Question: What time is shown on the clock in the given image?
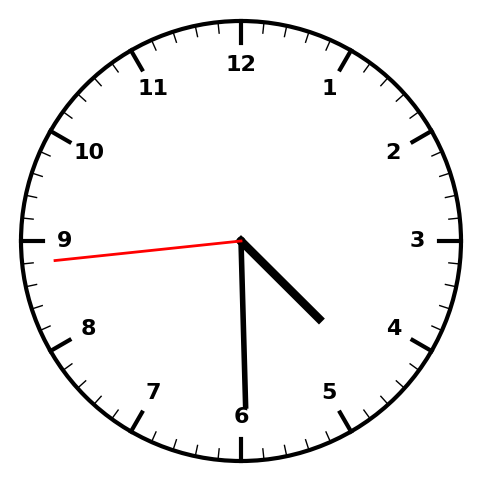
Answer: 04:29:44